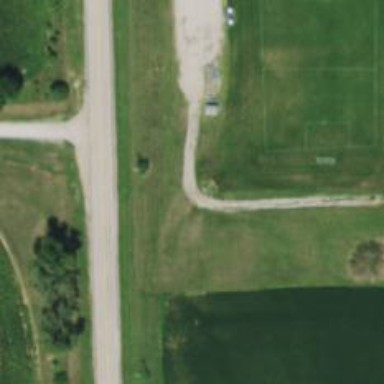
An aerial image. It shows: Driveway.